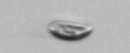
Label: Cryptophyta